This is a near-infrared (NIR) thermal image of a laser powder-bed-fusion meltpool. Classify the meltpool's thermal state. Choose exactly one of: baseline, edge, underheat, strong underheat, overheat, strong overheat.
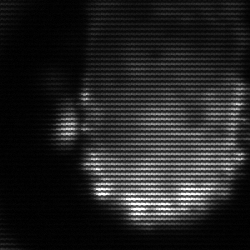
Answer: baseline